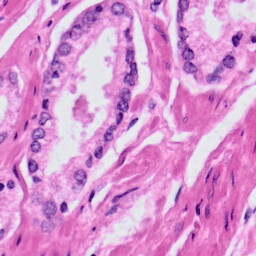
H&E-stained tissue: Prostate